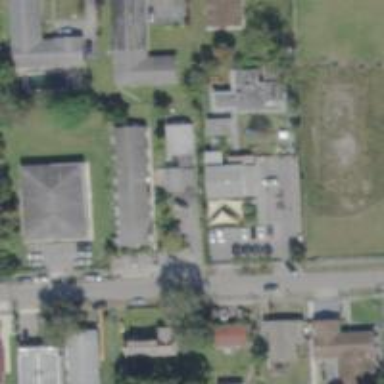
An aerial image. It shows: Kindergarten.